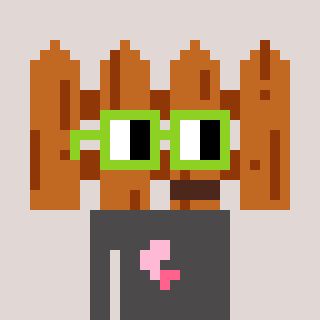
a pixel art character with square light green glasses, a fence-shaped head and a grayscale-colored body on a warm background